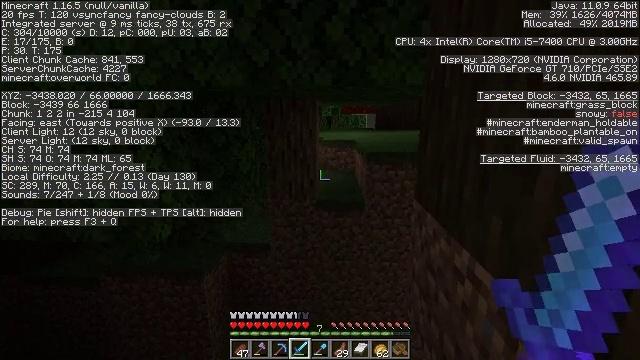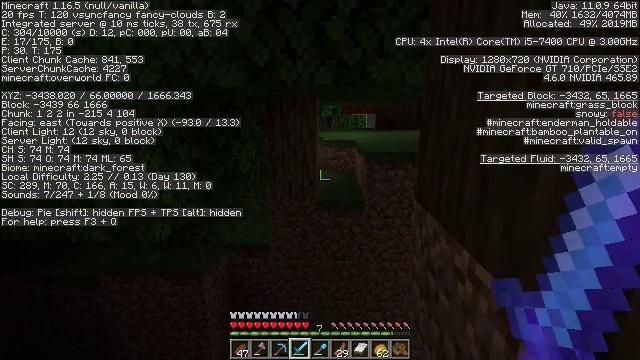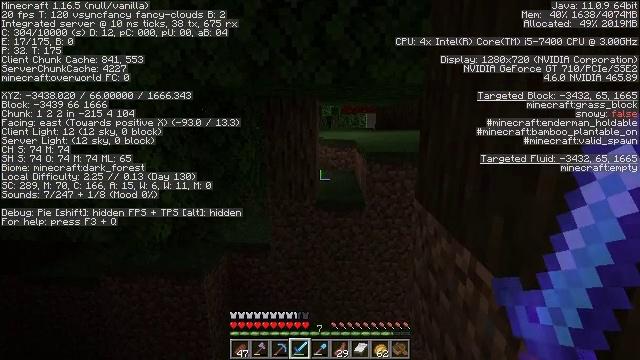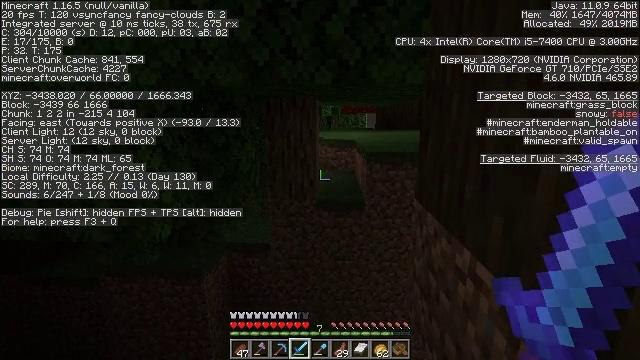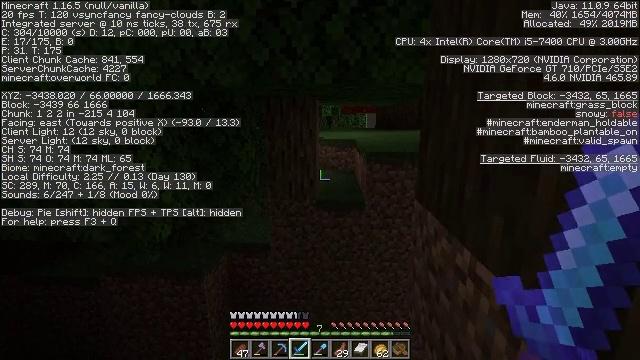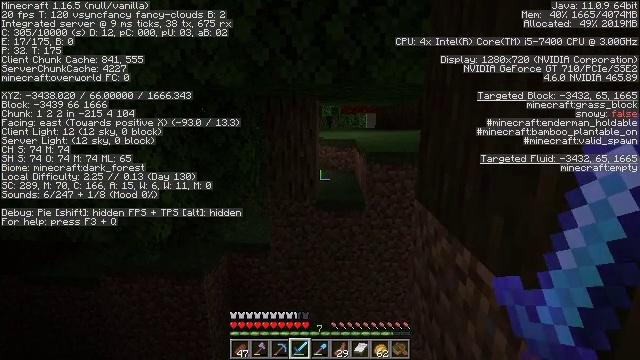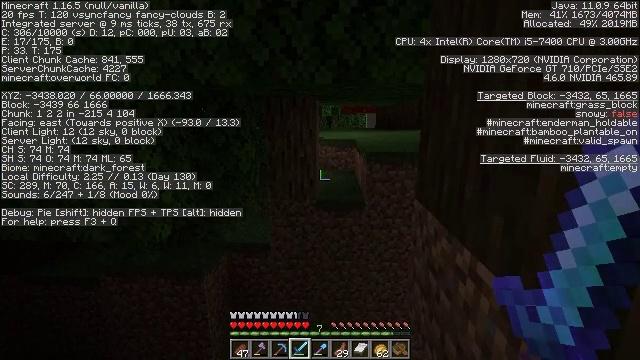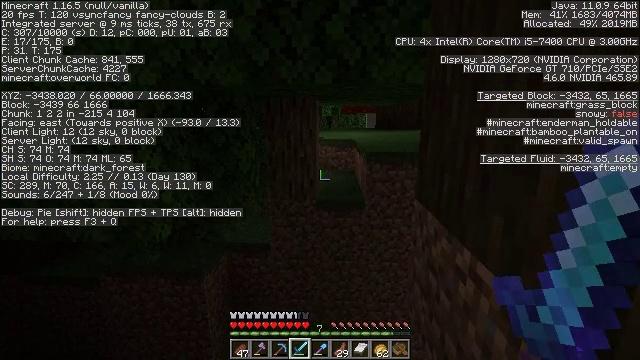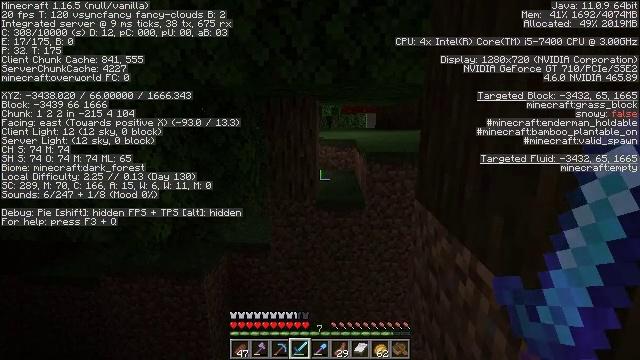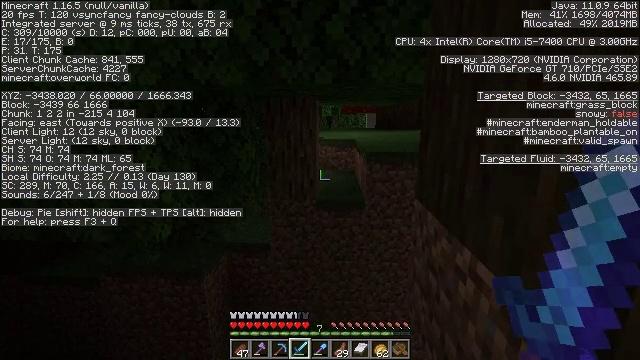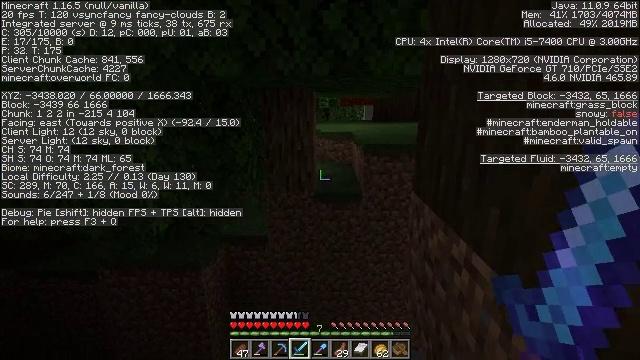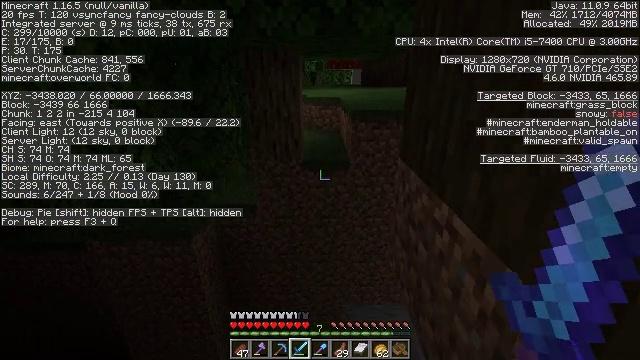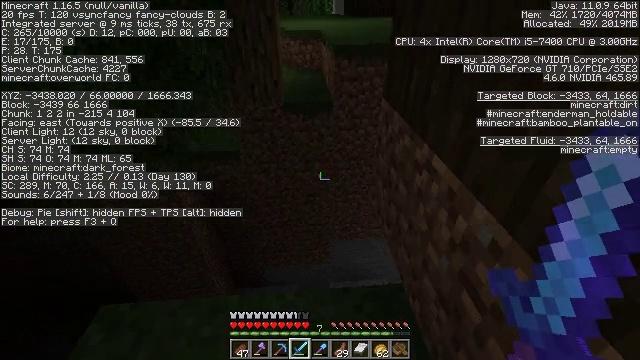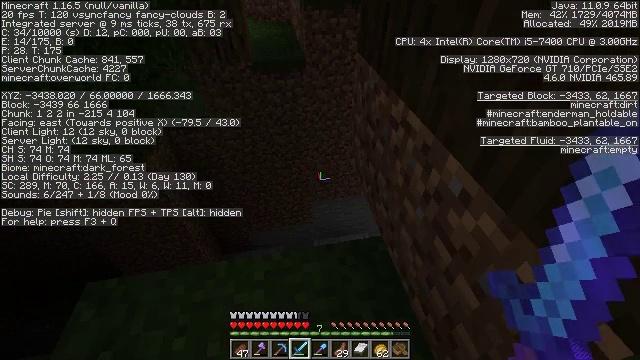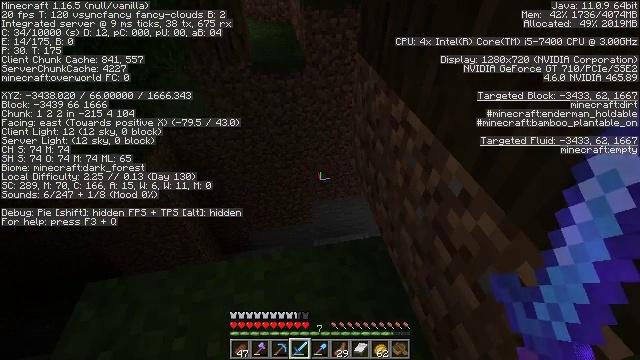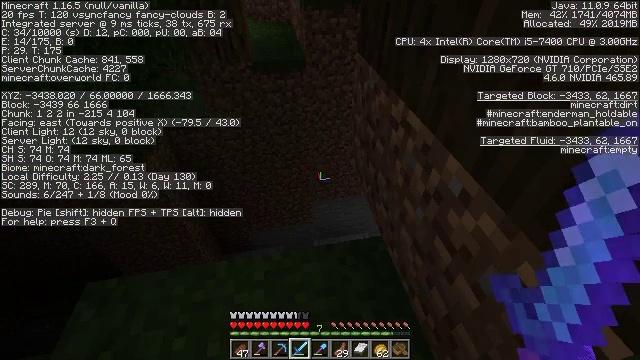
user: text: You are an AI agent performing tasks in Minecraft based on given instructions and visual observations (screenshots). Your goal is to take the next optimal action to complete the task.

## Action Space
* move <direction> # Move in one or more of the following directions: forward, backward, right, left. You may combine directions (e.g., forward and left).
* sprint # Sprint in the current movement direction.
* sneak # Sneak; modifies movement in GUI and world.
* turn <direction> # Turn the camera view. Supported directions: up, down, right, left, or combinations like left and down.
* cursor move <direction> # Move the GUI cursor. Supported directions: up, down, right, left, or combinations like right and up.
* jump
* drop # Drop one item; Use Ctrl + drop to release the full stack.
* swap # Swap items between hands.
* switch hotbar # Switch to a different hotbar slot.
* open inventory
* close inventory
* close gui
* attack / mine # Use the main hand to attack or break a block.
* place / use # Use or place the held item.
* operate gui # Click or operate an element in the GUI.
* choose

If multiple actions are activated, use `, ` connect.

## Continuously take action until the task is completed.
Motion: motion action
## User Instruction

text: Kill mobs.
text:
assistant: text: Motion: no_op
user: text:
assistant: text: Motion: no_op
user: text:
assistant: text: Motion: no_op
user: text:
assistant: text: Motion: no_op
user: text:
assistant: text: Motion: no_op
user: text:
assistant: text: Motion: no_op
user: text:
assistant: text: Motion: no_op
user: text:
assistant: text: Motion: no_op
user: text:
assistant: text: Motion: no_op
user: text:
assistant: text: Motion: turn down
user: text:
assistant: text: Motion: turn right and down
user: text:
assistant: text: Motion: turn right and down
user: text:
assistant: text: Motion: turn right and down
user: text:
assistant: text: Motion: no_op
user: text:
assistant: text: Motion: no_op
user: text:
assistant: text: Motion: no_op
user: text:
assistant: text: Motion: no_op
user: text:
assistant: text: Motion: no_op
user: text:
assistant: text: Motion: no_op
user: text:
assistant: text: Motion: no_op
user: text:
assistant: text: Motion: no_op
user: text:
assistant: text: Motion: no_op
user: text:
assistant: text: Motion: no_op
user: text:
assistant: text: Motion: turn left
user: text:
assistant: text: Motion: turn left and down
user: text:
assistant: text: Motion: move forward and move left, turn left
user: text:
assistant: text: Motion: move forward and move left, turn left and down
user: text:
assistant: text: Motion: move forward and move left
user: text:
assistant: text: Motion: move forward and move left
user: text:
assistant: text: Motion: move forward, turn down